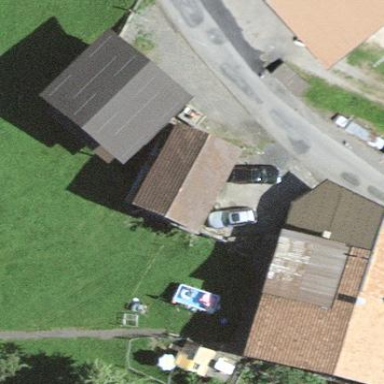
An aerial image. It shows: Shed building.